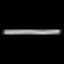
Label: line